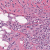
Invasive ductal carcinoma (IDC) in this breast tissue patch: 1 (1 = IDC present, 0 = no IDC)